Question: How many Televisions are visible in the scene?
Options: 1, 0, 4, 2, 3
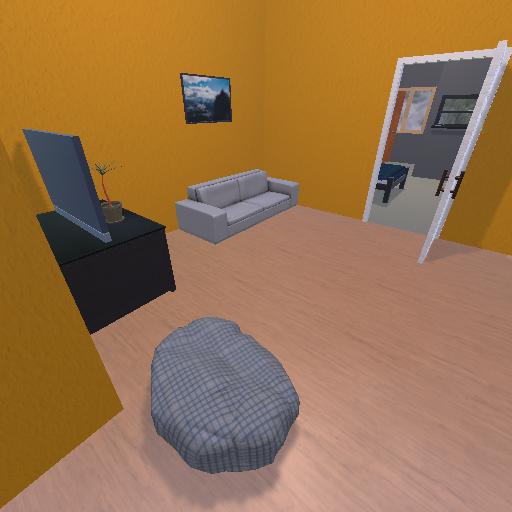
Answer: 1